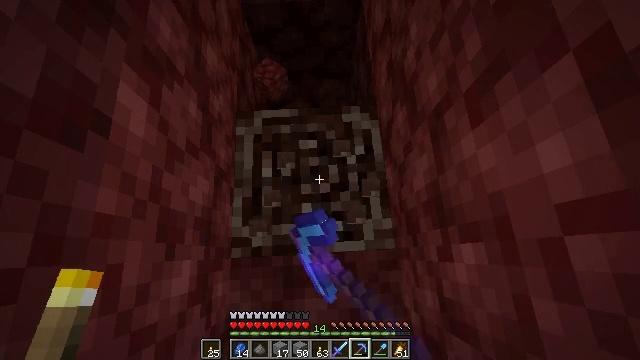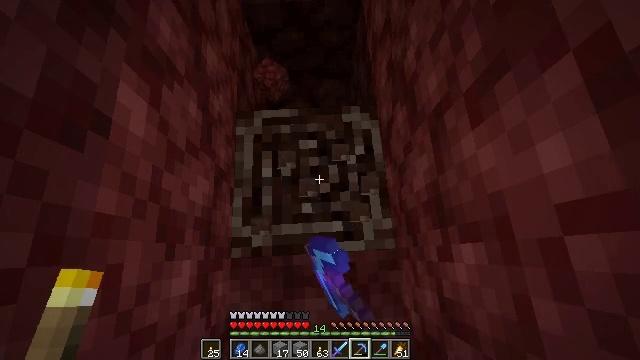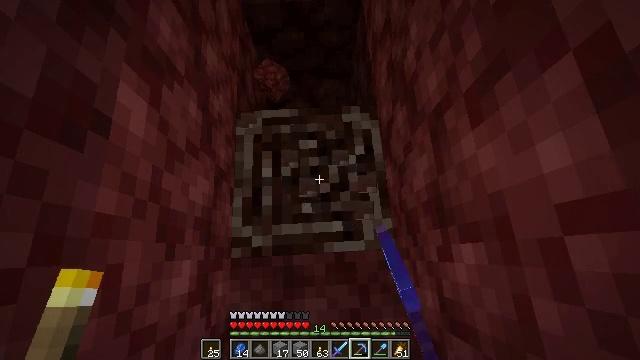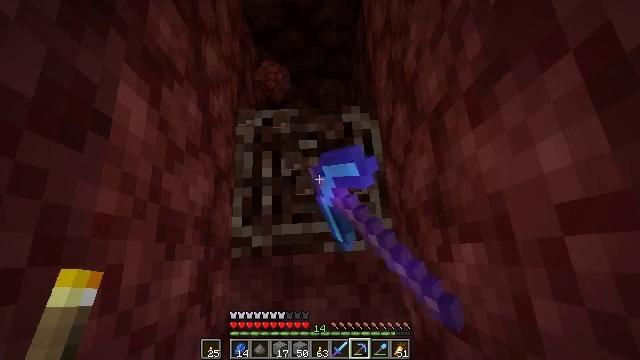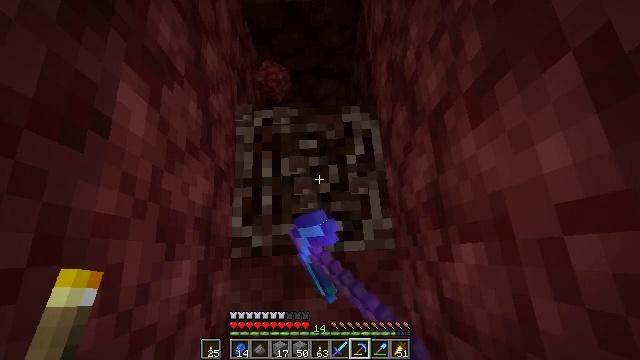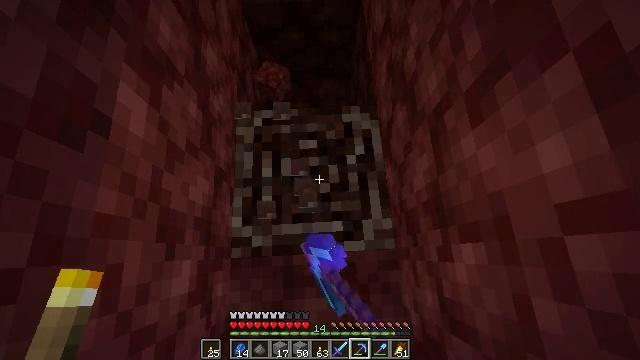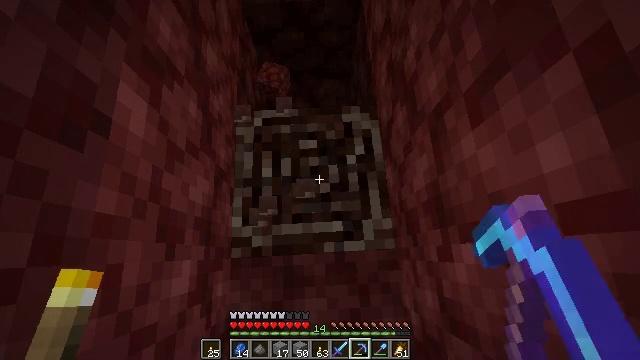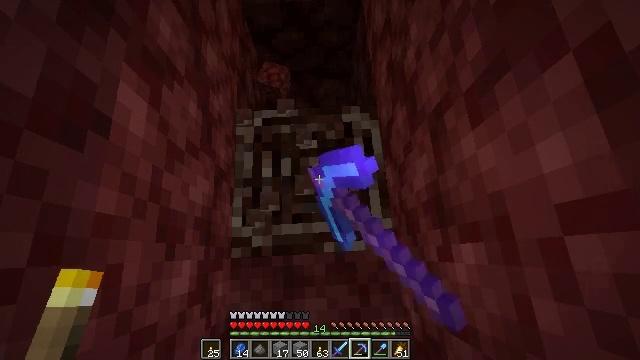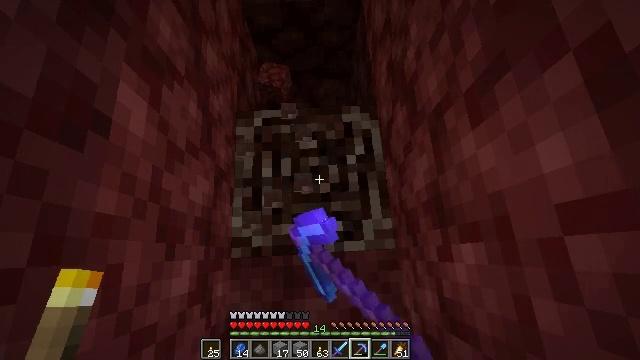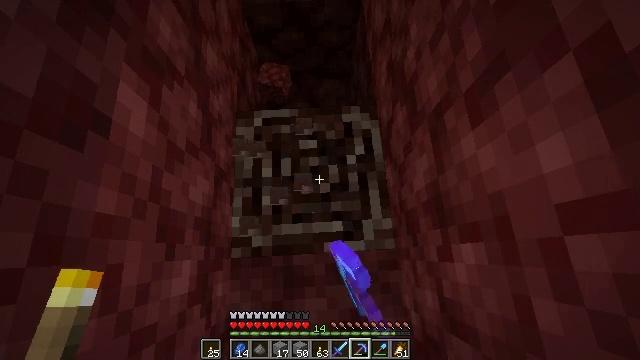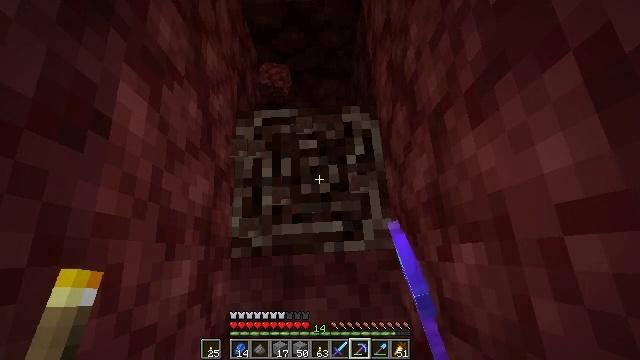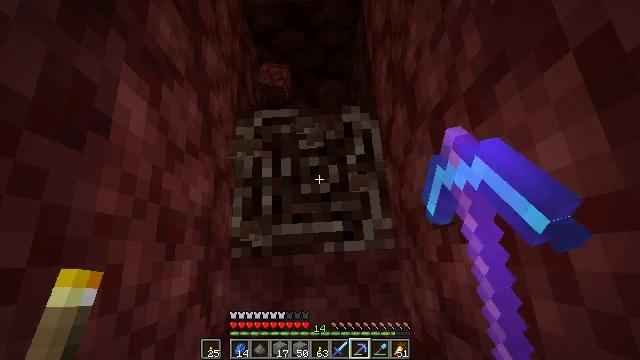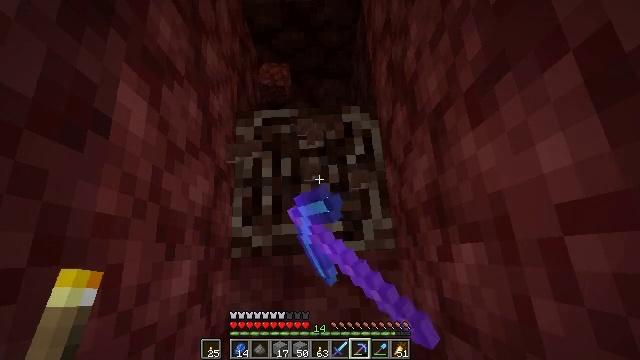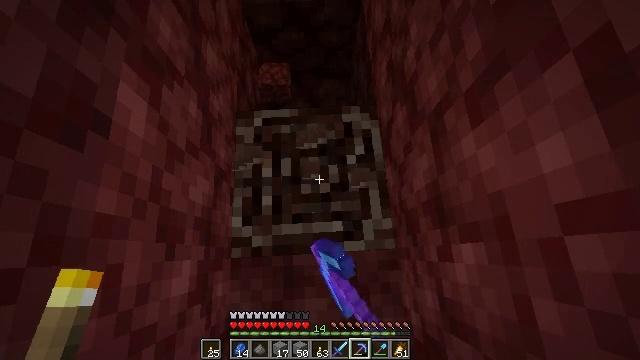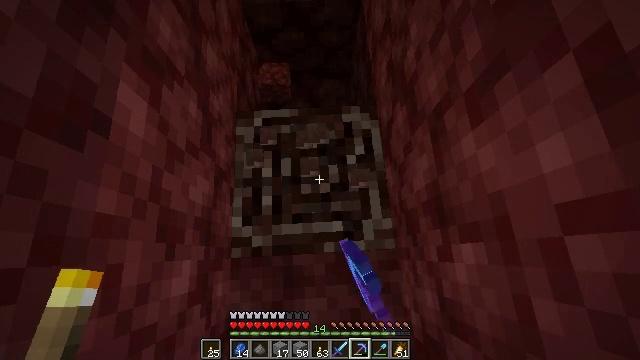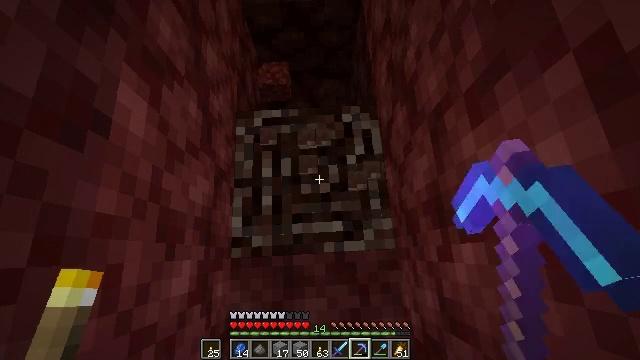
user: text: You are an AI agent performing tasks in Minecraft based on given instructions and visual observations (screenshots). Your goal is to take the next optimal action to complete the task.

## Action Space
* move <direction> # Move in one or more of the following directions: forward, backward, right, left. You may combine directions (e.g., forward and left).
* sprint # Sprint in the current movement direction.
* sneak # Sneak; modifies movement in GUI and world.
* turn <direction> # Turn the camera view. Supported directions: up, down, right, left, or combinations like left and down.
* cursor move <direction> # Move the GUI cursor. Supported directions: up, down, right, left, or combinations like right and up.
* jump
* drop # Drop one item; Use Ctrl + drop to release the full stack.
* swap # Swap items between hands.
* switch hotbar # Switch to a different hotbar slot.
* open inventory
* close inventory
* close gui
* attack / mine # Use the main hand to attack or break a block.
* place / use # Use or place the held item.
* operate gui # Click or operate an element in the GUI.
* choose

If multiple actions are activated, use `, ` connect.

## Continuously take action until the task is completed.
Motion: motion action
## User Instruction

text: Mine the ancient debris in the Nether.
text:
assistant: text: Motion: attack / mine
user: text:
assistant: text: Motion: attack / mine
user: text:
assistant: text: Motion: attack / mine
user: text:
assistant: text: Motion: attack / mine
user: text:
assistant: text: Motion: attack / mine
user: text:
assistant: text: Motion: attack / mine
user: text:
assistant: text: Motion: attack / mine
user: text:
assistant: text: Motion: attack / mine
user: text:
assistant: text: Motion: attack / mine
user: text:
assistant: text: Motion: attack / mine
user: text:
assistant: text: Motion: attack / mine
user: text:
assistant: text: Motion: attack / mine
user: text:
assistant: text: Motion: attack / mine
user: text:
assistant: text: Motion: attack / mine
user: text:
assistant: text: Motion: attack / mine
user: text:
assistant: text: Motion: attack / mine
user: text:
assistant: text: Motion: attack / mine
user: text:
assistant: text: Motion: attack / mine
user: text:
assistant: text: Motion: attack / mine
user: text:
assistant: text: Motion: attack / mine
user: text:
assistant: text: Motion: attack / mine
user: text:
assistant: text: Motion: attack / mine
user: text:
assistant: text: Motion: attack / mine
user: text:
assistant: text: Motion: attack / mine
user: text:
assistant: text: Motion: attack / mine
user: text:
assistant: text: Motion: attack / mine
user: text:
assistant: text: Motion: attack / mine
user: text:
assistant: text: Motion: attack / mine
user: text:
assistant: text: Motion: attack / mine
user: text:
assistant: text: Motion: attack / mine